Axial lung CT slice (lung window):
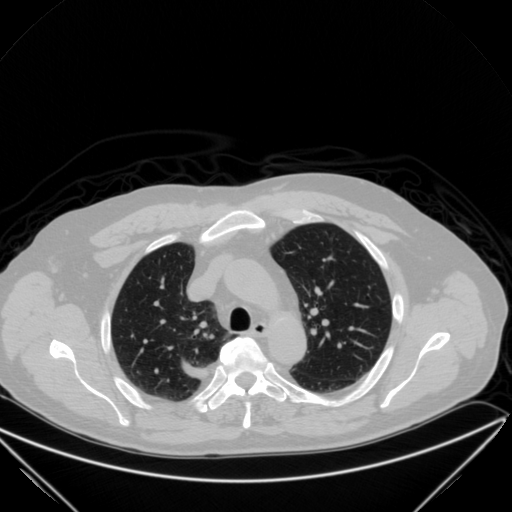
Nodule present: yes
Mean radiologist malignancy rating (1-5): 3